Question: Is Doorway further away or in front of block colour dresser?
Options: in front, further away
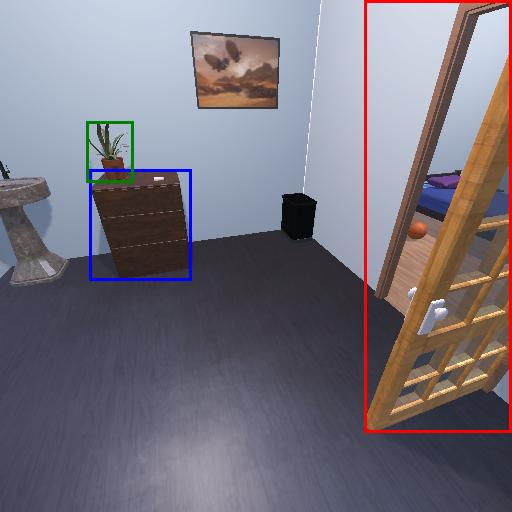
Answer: in front